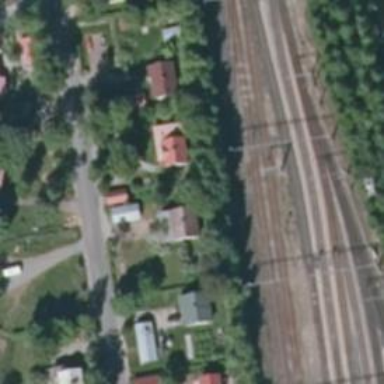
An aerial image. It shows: Railway yard used for servicing trains.